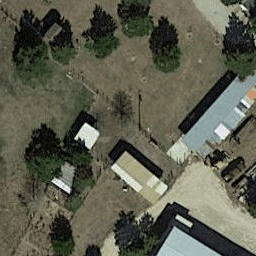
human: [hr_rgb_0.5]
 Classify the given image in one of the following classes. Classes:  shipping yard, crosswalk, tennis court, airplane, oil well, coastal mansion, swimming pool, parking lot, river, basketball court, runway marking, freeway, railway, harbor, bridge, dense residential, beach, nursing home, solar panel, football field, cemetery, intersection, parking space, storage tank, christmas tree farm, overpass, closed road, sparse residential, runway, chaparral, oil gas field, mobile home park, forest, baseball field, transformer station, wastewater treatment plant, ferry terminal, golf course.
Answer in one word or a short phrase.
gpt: sparse residential